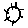
Label: sun